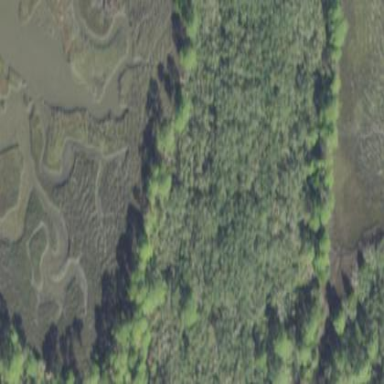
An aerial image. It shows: Beautiful mangrove wetland area.